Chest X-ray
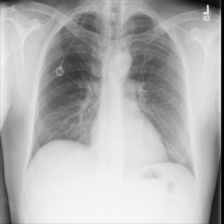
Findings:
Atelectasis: negative
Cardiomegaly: negative
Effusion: negative
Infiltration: positive
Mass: negative
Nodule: positive
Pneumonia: negative
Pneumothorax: negative
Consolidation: negative
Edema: negative
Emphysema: negative
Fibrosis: negative
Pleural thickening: negative
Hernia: negative